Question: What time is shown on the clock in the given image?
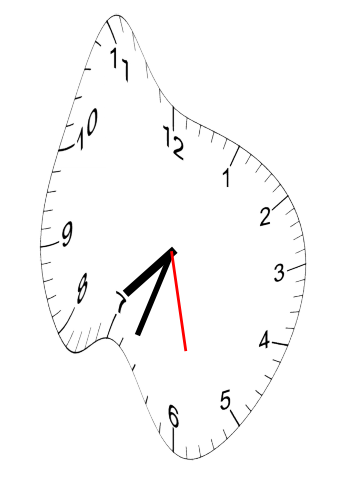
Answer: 07:33:28